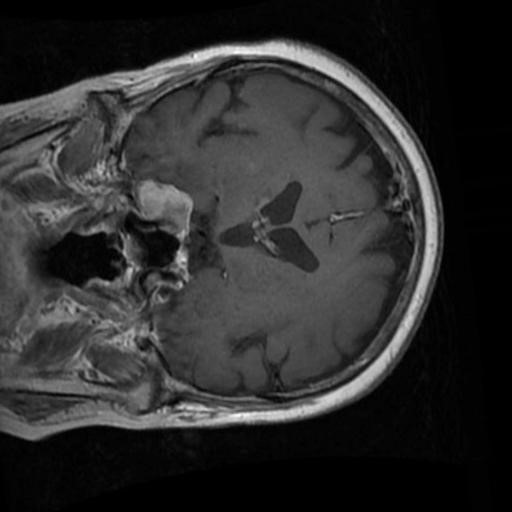
Label: brain_menin